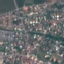
Land use / land cover: Residential